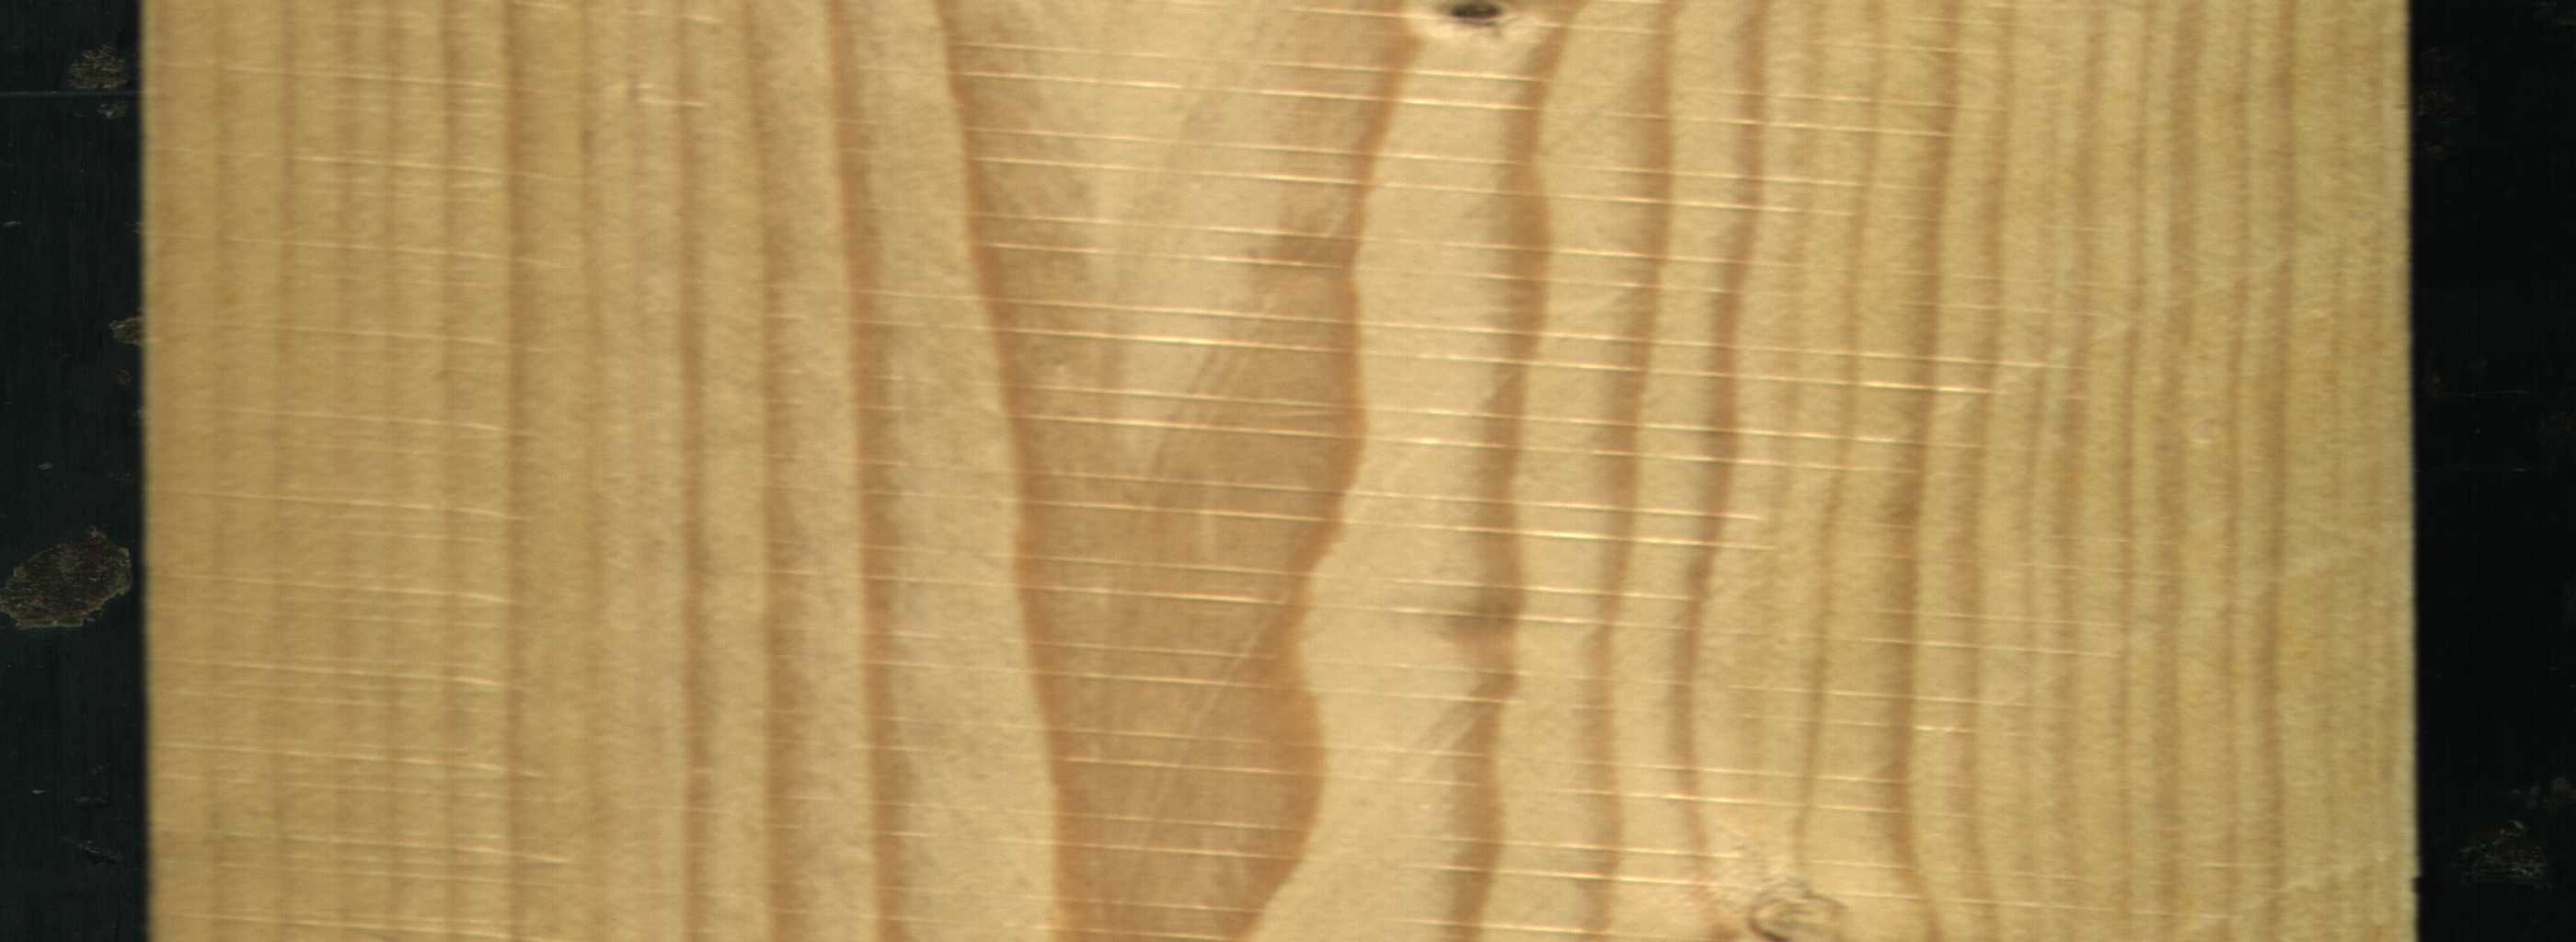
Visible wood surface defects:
Live_Knot